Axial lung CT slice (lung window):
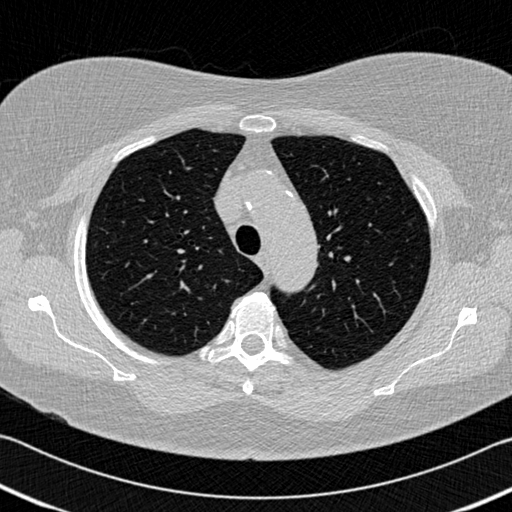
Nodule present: no